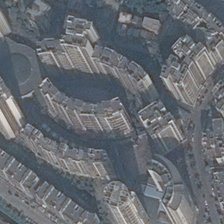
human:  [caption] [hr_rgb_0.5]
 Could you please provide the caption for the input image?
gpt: many tall buildings are in a commercial area .

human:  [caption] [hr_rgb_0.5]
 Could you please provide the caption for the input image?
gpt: many tall buildings are in a commercial area .

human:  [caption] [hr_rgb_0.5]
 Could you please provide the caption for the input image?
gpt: many tall buildings are in a commercial area .

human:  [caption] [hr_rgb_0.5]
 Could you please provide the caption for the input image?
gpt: many tall buildings are in a commercial area .

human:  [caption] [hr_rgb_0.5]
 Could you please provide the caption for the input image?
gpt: many tall buildings are in a commercial area .